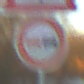
Verkehrszeichen: Ueberholverbot
Zusatzzeichen oben: Gefahrenstelle
Umgebung: Outdoor, Nature
Tageszeit: SunriseSunset
Wetter: Clear
Licht: Natural
Jahreszeit: Winter
Kontrast: LowContrast